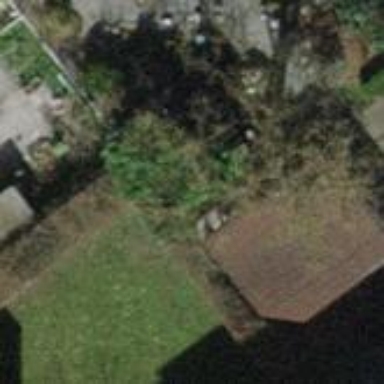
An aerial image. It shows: Shed.